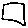
Label: square